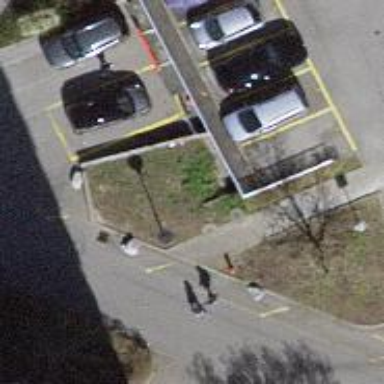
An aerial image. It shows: Set of steps on the road.